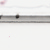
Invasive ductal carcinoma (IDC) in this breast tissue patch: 0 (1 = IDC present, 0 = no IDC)